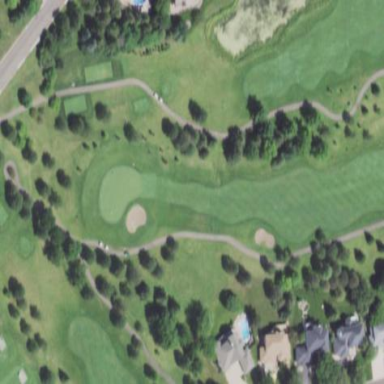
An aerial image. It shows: Grassy area designated as golf fairway.